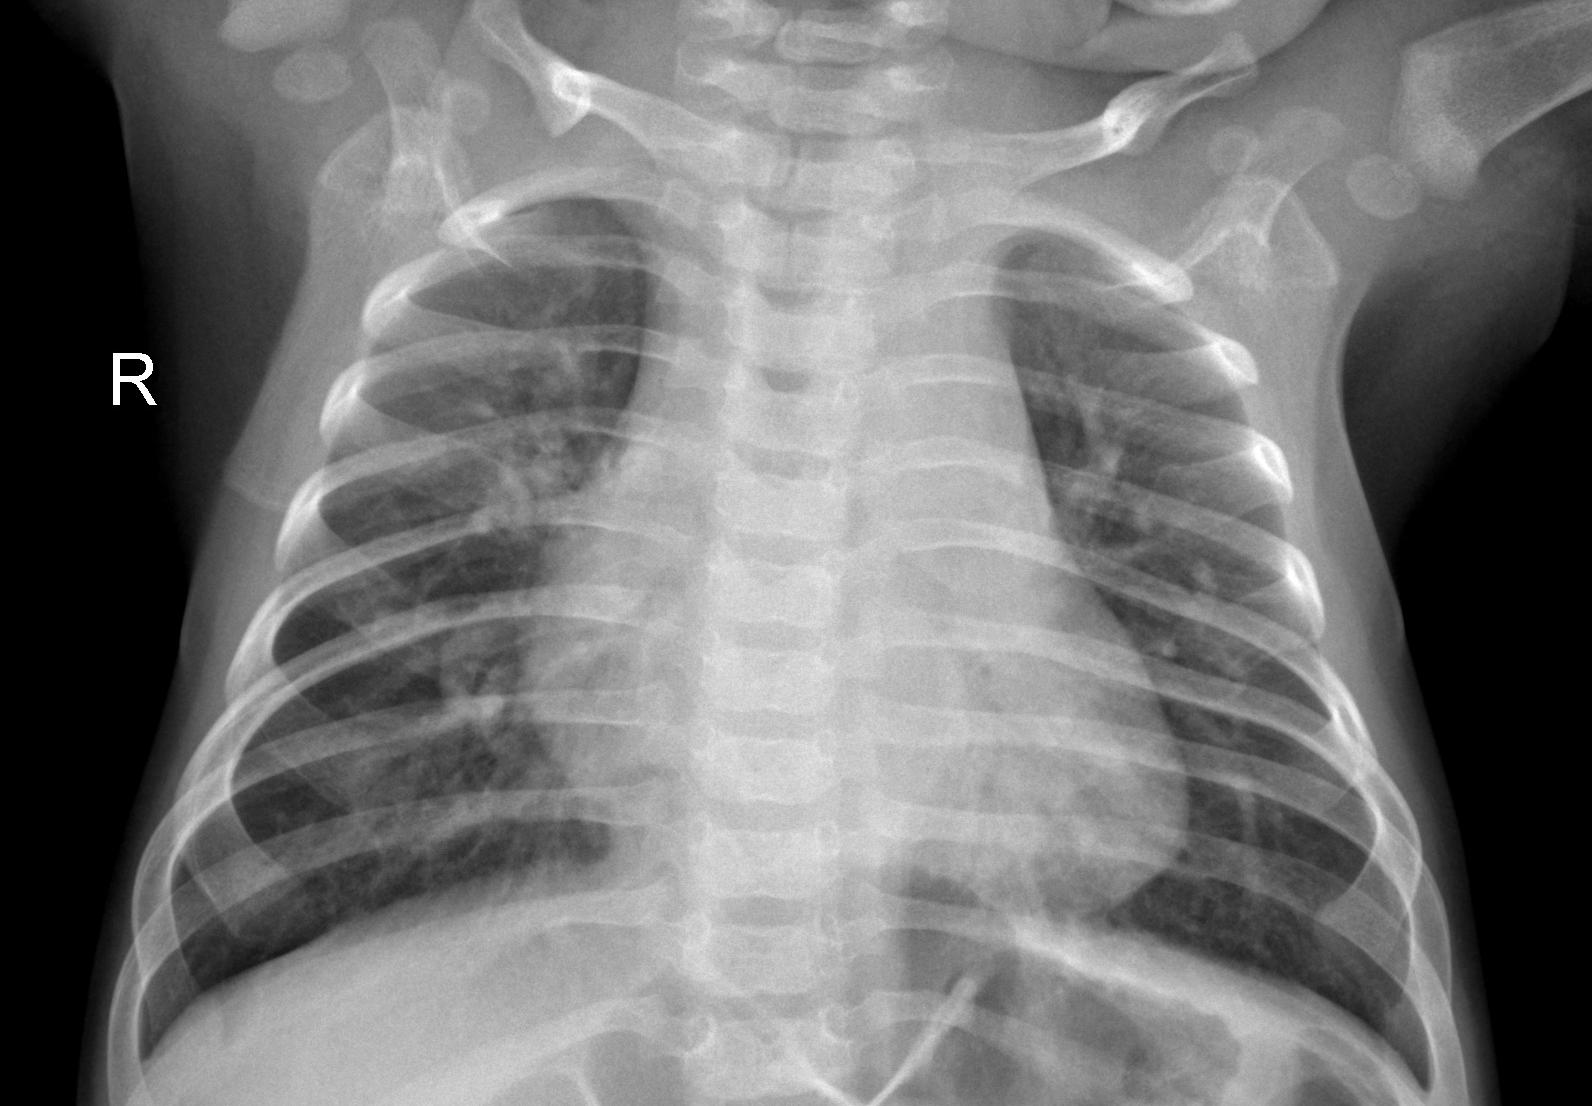
Diagnosis: PNEUMONIA